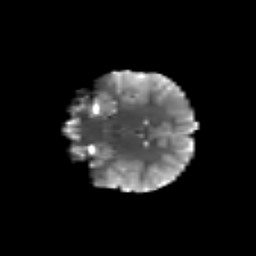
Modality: T2w
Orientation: coronal
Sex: female
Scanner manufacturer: siemens
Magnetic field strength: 3 T
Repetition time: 5 s
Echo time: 0.071 s